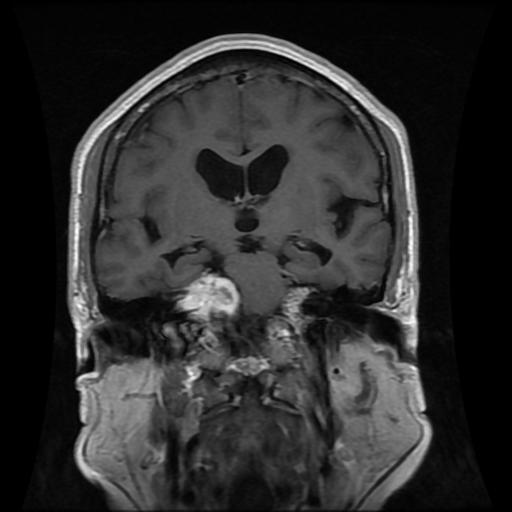
Label: meningioma